高二 · 度量几何学
关于三角函数的图象, 有下列说法:

(1) $y=\sin x+1.1$ 的图象与 $x$ 轴有无限多个公共点;

(2) $y=\cos (-x) 与^{y=\cos |x|}$ 的图象相同;

(3) $y=|\sin x|_{\text {与 }} y=\sin (-x)$ 的图象关于 $x_{\text {轴对称; }}$

(4) $y=\cos x_{\text {与 }} y=\cos (-x)$ 的图象关于 $y_{\text {轴对称. }}$.

其中正确的序号是 \$ \qquad \$ .
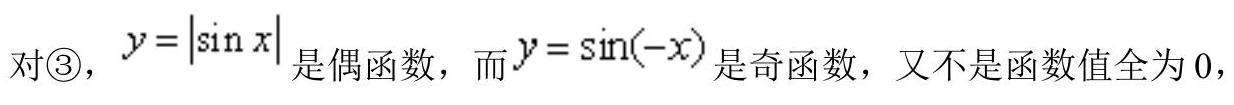
答案: (2)(4)
解析: 对(1). $y=\sin x \geq-1$, 因此 $\sin x=-1,.1$ 无解, (1)错;

对(2), $y=\cos (-x)=\cos x, y=\cos |x|=\cos x$, 故其图象相同, (2)正确;

因此两个函数图象无对称性, (3)错;

对(4), $y=\cos (-x)=\cos x$, 是偶函数, 故其图象关于 $y_{\text {轴对称, (4)正确, }}$故答案为(2)(4).